Interaction volume radius: 10 \u00c5
Interaction volume height: 10 \u00c5
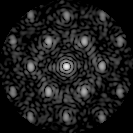
Disorder parameter: 0.4205